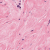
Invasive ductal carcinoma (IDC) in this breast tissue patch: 1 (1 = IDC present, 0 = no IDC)